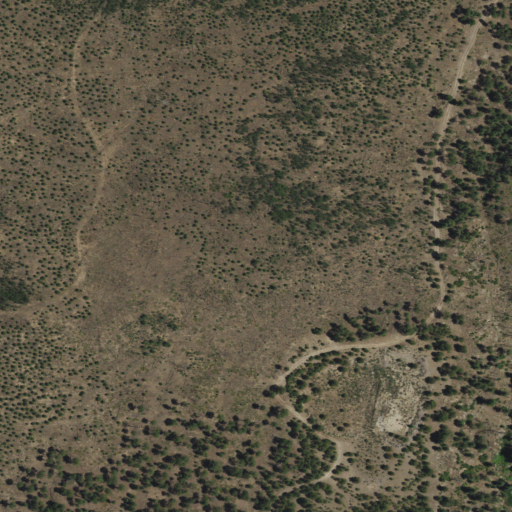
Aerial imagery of mountain in New Mexico named Lake Fork Mesa containing shrub, evergreen forest, and grassland